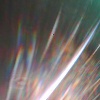
Label: sunburn